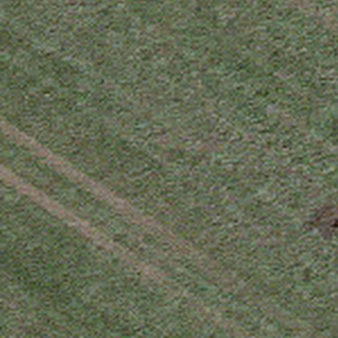
Label: other